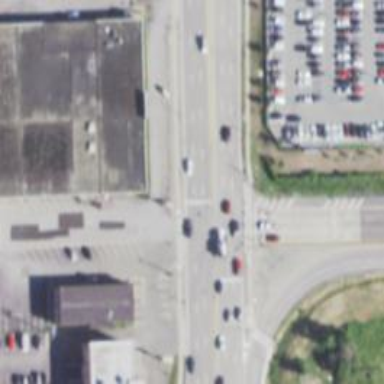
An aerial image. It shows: Zebra crossing on the road.